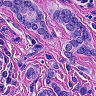
Metastatic tissue present: yes